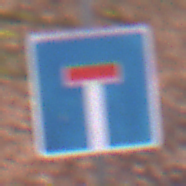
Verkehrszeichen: Sackgasse
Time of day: Midday
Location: Outdoor (Nature)
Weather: Overcast
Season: Autumn
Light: Natural